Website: apple
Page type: customer-info-address
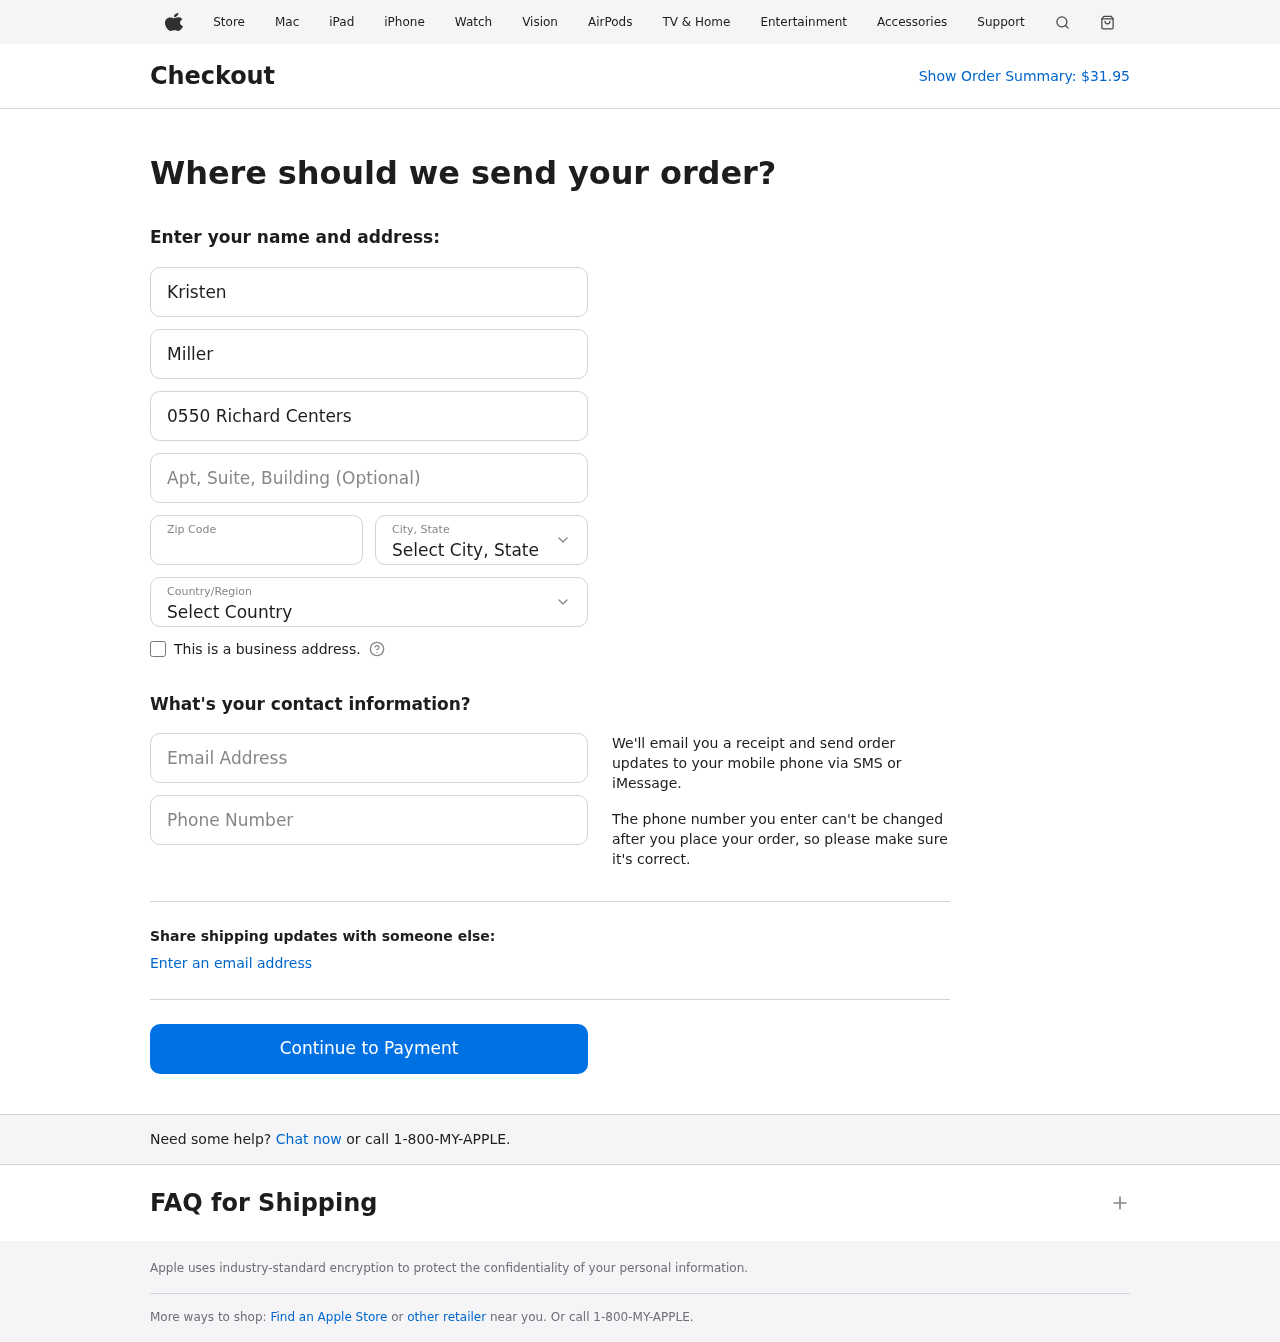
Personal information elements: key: PII_CITY_STATE
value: West Scott, SC
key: PII_COUNTRY
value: United States
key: PII_EMAIL
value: kristen.miller@yahoo.com
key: PII_FIRSTNAME
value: Kristen
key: PII_LASTNAME
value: Miller
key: PII_PHONE
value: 9939766218
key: PII_POSTCODE
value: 13508
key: PII_STREET
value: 0550 Richard Centers
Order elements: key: ORDER_TOTAL
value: $31.95